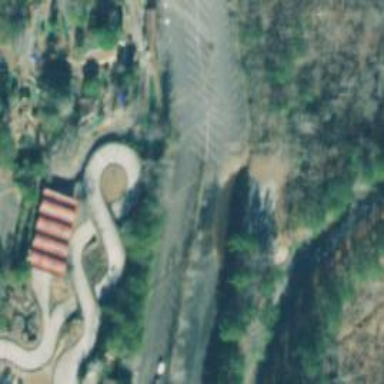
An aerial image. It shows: Karting raceway road for racing enthusiasts.